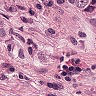
Metastatic tissue present: yes